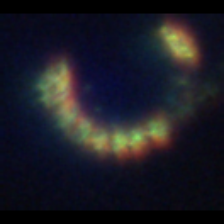
Taxon: Chaetoceros
Group: Diatoms